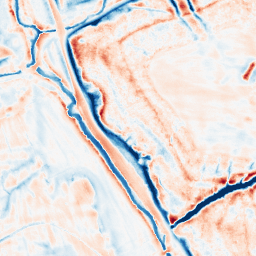
Category: edge_preserving
Decomposition family: bilateral
Decomposition parameters: d: 21
sigma_color: 150
sigma_space: 50
Upsampling method: regularized
Upsampling parameters: scale: 2
lambda_reg: 0.001
Upsampling scale: 2